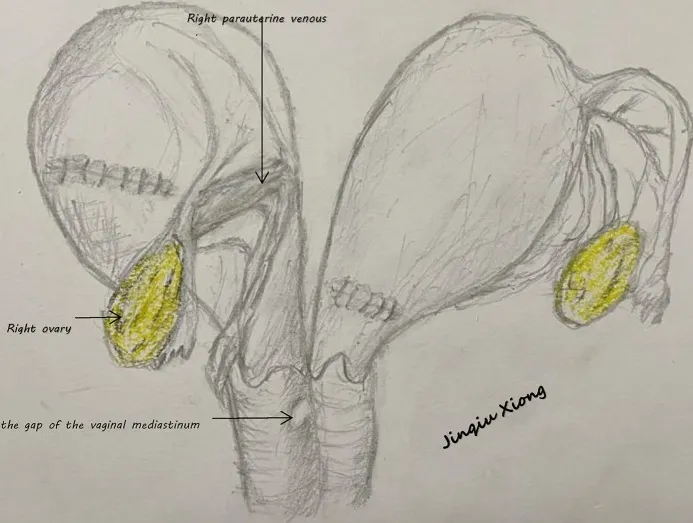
(C) Schematic figure of uterine torsion.
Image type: radiology (ct)